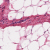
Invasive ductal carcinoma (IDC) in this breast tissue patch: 0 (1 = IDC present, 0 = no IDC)